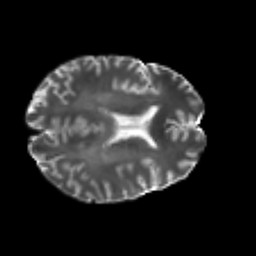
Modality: T2w
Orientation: axial
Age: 35
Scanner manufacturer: philips
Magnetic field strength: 3 T
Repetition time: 8.582 s
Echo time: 0.1273 s